Question: Can any one suggest me on how to style a button like gmail's "Create new account". Below i am giving the image of that button

Thanks in Advance.
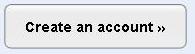
Answer: '''
<!DOCTYPE HTML PUBLIC "-//W3C//DTD HTML 4.01 Transitional//EN" "http://www.w3.org/TR/html4/loose.dtd">
<html>
<head>
<style type="text/css">
button
{
border:2px solid #a1a1a1;
padding:10px 40px;
background:#dddddd;
width:300px;
border-radius:15px;
-moz-border-radius:25px; /* Firefox 3.6 and earlier */
}
</style>
</head>
<body>
<button style="height: 70px; width: 400px">Create Account</button>
</body>
</html>
'''